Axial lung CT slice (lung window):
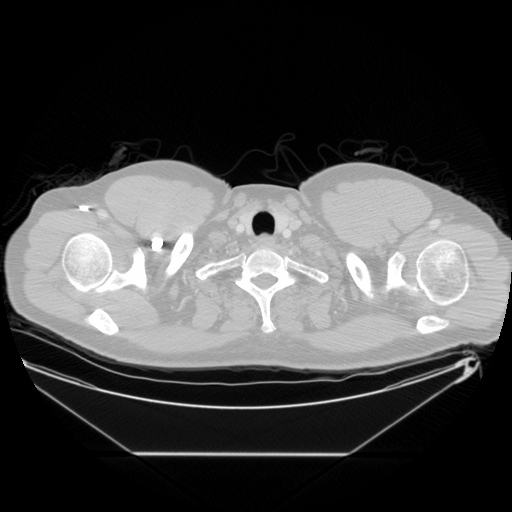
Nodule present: no